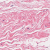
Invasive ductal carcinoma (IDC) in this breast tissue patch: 0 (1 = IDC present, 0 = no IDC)